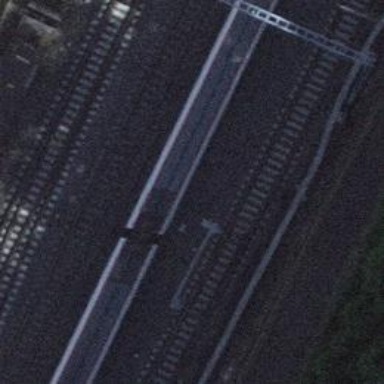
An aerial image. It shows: Single-track electrified railway siding with contact line.